Aerial crown-view tile of a tropical tree (Barro Colorado Island, Panama), acquired 20241014:
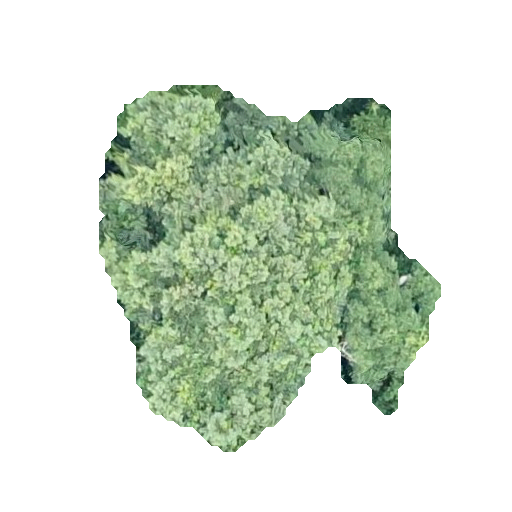
Species: Luehea seemannii
GBIF accepted scientific name: Luehea seemannii
Crown area: 136.759 m²